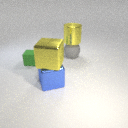
large blue metal cube in front of small green rubber cube